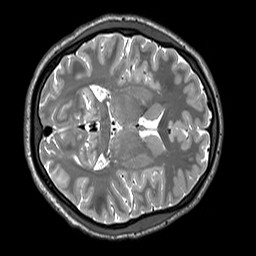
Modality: T2w
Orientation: axial
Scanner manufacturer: siemens
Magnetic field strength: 3 T
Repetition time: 3.2 s
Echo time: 0.406 s